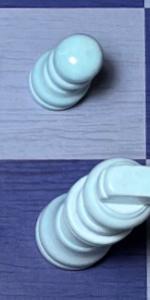
Label: King_White